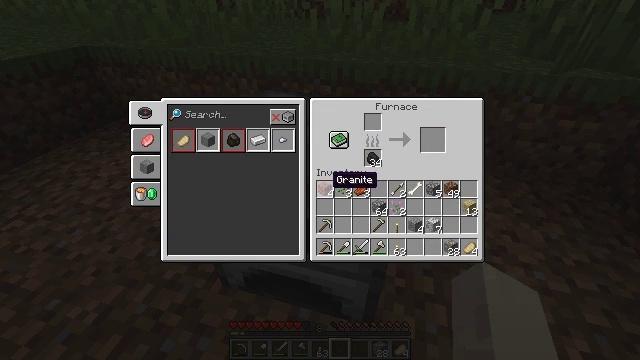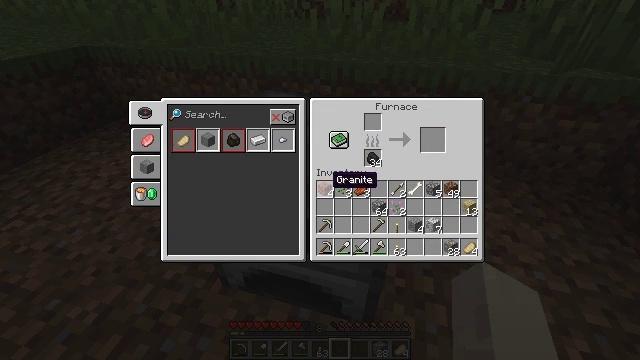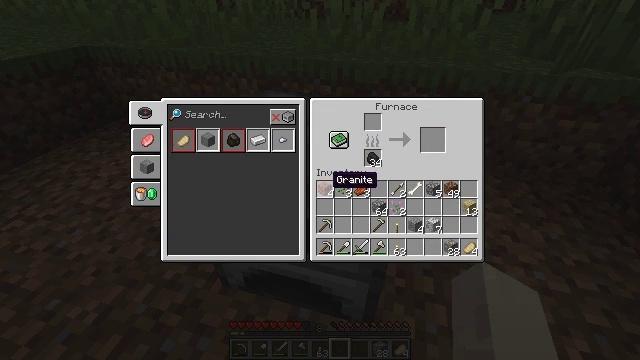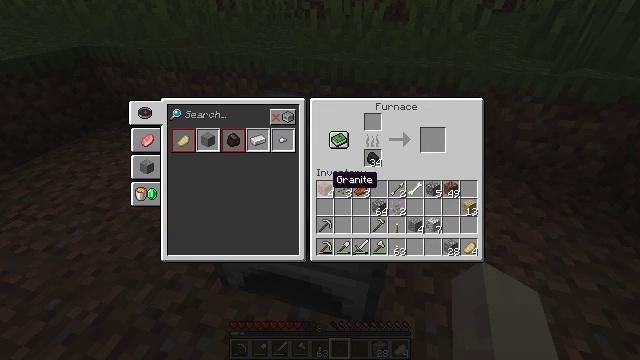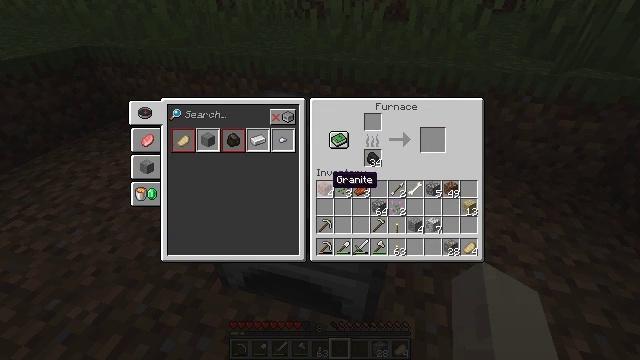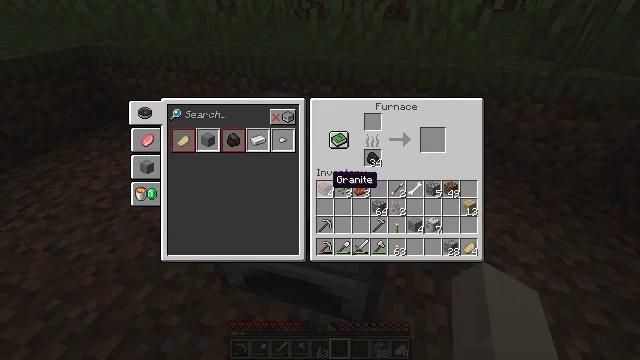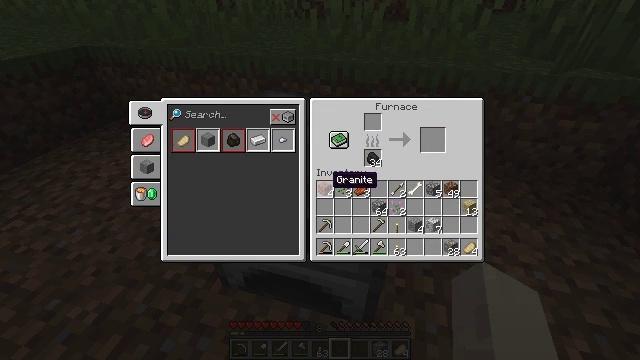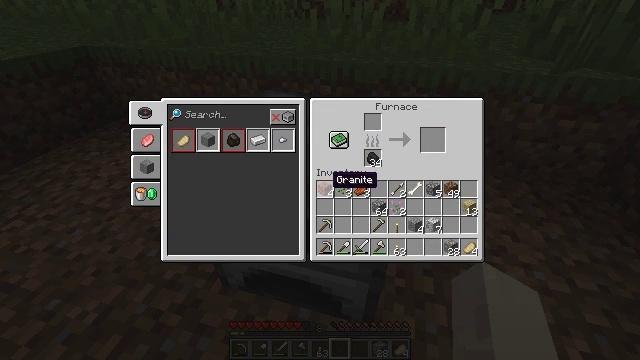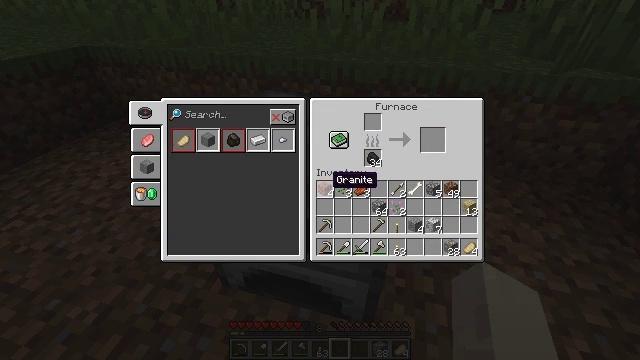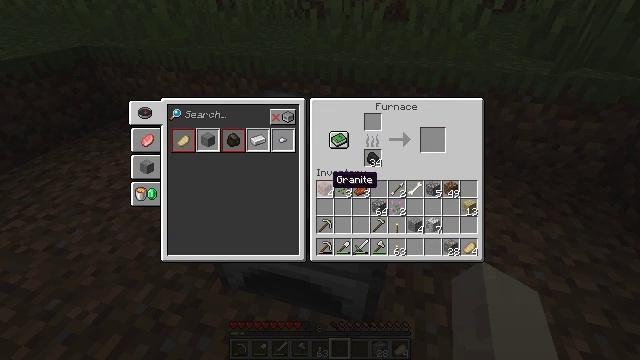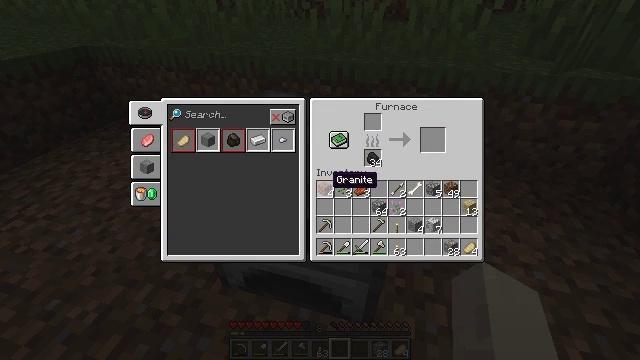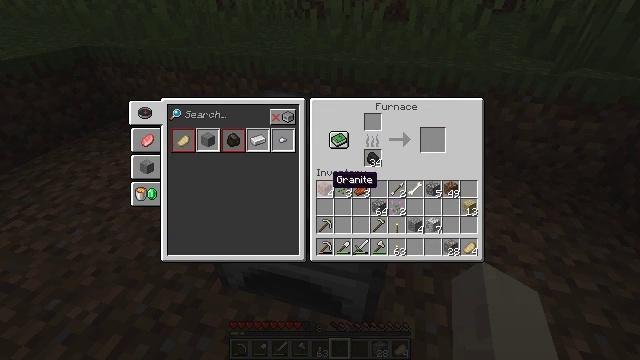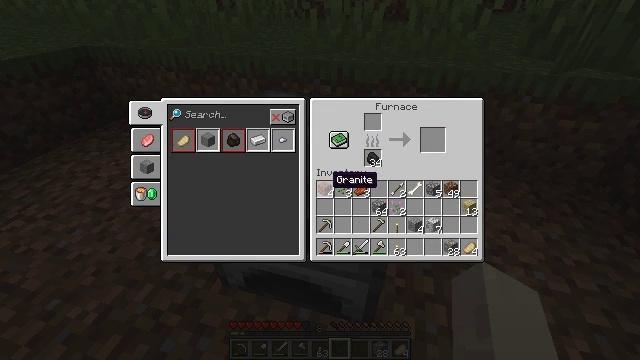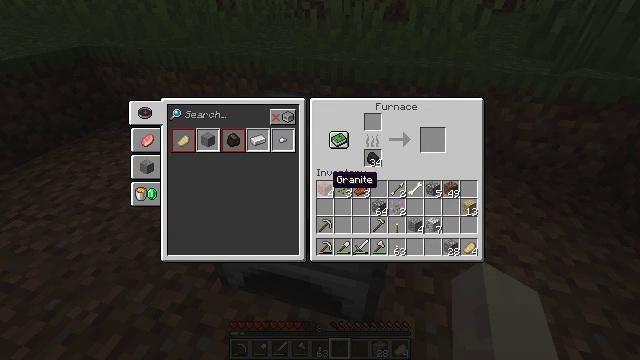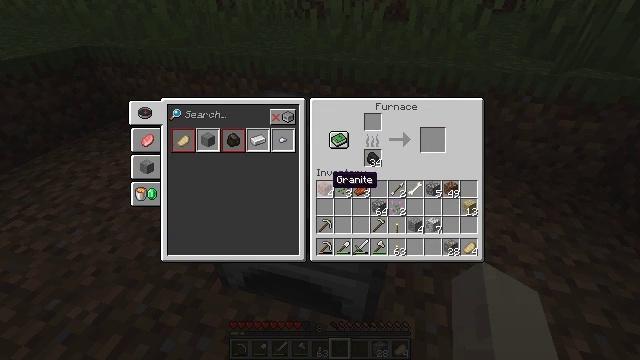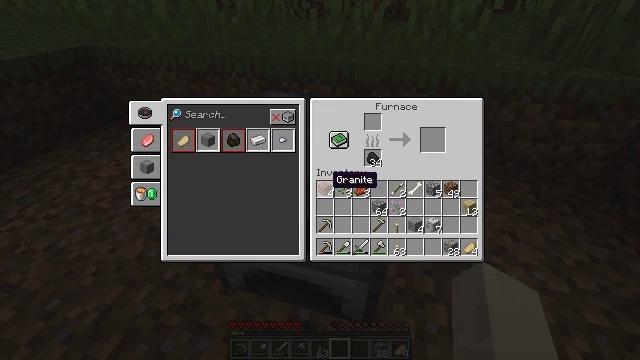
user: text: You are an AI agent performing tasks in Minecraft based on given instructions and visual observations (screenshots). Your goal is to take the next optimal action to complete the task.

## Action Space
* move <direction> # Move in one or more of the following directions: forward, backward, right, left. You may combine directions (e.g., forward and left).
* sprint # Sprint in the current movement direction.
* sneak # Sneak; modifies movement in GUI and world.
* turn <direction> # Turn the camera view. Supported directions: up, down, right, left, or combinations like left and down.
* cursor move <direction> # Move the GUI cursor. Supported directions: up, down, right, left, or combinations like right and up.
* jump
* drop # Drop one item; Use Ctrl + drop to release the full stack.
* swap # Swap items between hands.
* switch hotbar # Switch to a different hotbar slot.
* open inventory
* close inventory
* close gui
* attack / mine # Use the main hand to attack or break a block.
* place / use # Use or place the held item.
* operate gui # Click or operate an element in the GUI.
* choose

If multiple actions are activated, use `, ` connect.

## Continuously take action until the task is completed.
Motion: motion action
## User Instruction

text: Gather grass on the ground.
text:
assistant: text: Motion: no_op
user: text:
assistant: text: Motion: no_op
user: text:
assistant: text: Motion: no_op
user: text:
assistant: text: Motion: no_op
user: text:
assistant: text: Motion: no_op
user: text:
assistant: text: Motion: no_op
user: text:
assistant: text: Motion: no_op
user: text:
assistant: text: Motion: no_op
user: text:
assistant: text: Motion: no_op
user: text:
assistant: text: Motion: no_op
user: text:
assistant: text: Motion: no_op
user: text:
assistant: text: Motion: no_op
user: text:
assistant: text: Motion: no_op
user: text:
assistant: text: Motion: no_op
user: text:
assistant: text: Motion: no_op
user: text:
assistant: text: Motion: no_op
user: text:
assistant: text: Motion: no_op
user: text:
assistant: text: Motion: no_op
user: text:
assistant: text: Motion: no_op
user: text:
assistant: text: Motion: no_op
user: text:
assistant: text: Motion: no_op
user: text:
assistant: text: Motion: no_op
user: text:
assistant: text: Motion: operate gui
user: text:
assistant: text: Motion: operate gui
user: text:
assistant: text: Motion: operate gui
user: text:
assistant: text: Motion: cursor move right and up
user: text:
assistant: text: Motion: cursor move right and up
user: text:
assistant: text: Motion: cursor move right and up
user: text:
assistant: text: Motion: no_op
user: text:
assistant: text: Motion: no_op